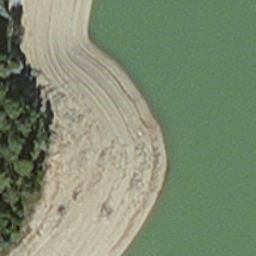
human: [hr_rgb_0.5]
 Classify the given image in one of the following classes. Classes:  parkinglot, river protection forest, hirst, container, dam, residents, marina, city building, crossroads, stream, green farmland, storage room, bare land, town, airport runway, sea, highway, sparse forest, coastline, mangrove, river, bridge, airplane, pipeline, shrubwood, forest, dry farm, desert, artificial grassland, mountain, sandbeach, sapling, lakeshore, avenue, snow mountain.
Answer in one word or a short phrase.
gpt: hirst